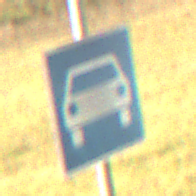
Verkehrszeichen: Kraftfahrstrasse
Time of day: MorningAfternoon
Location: Outdoor (Nature)
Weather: PartlyCloudy
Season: NotSpecified
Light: Natural